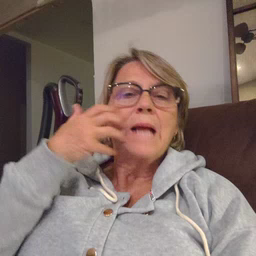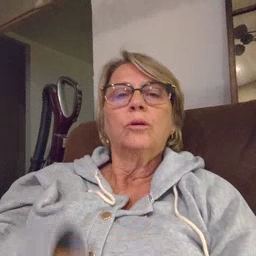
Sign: tiger